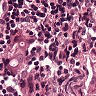
Metastatic tissue present: yes